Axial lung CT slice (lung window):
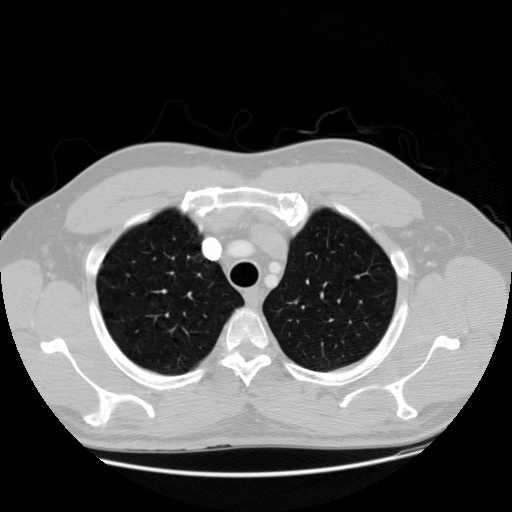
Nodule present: no